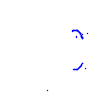
Particle: kaon